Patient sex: F
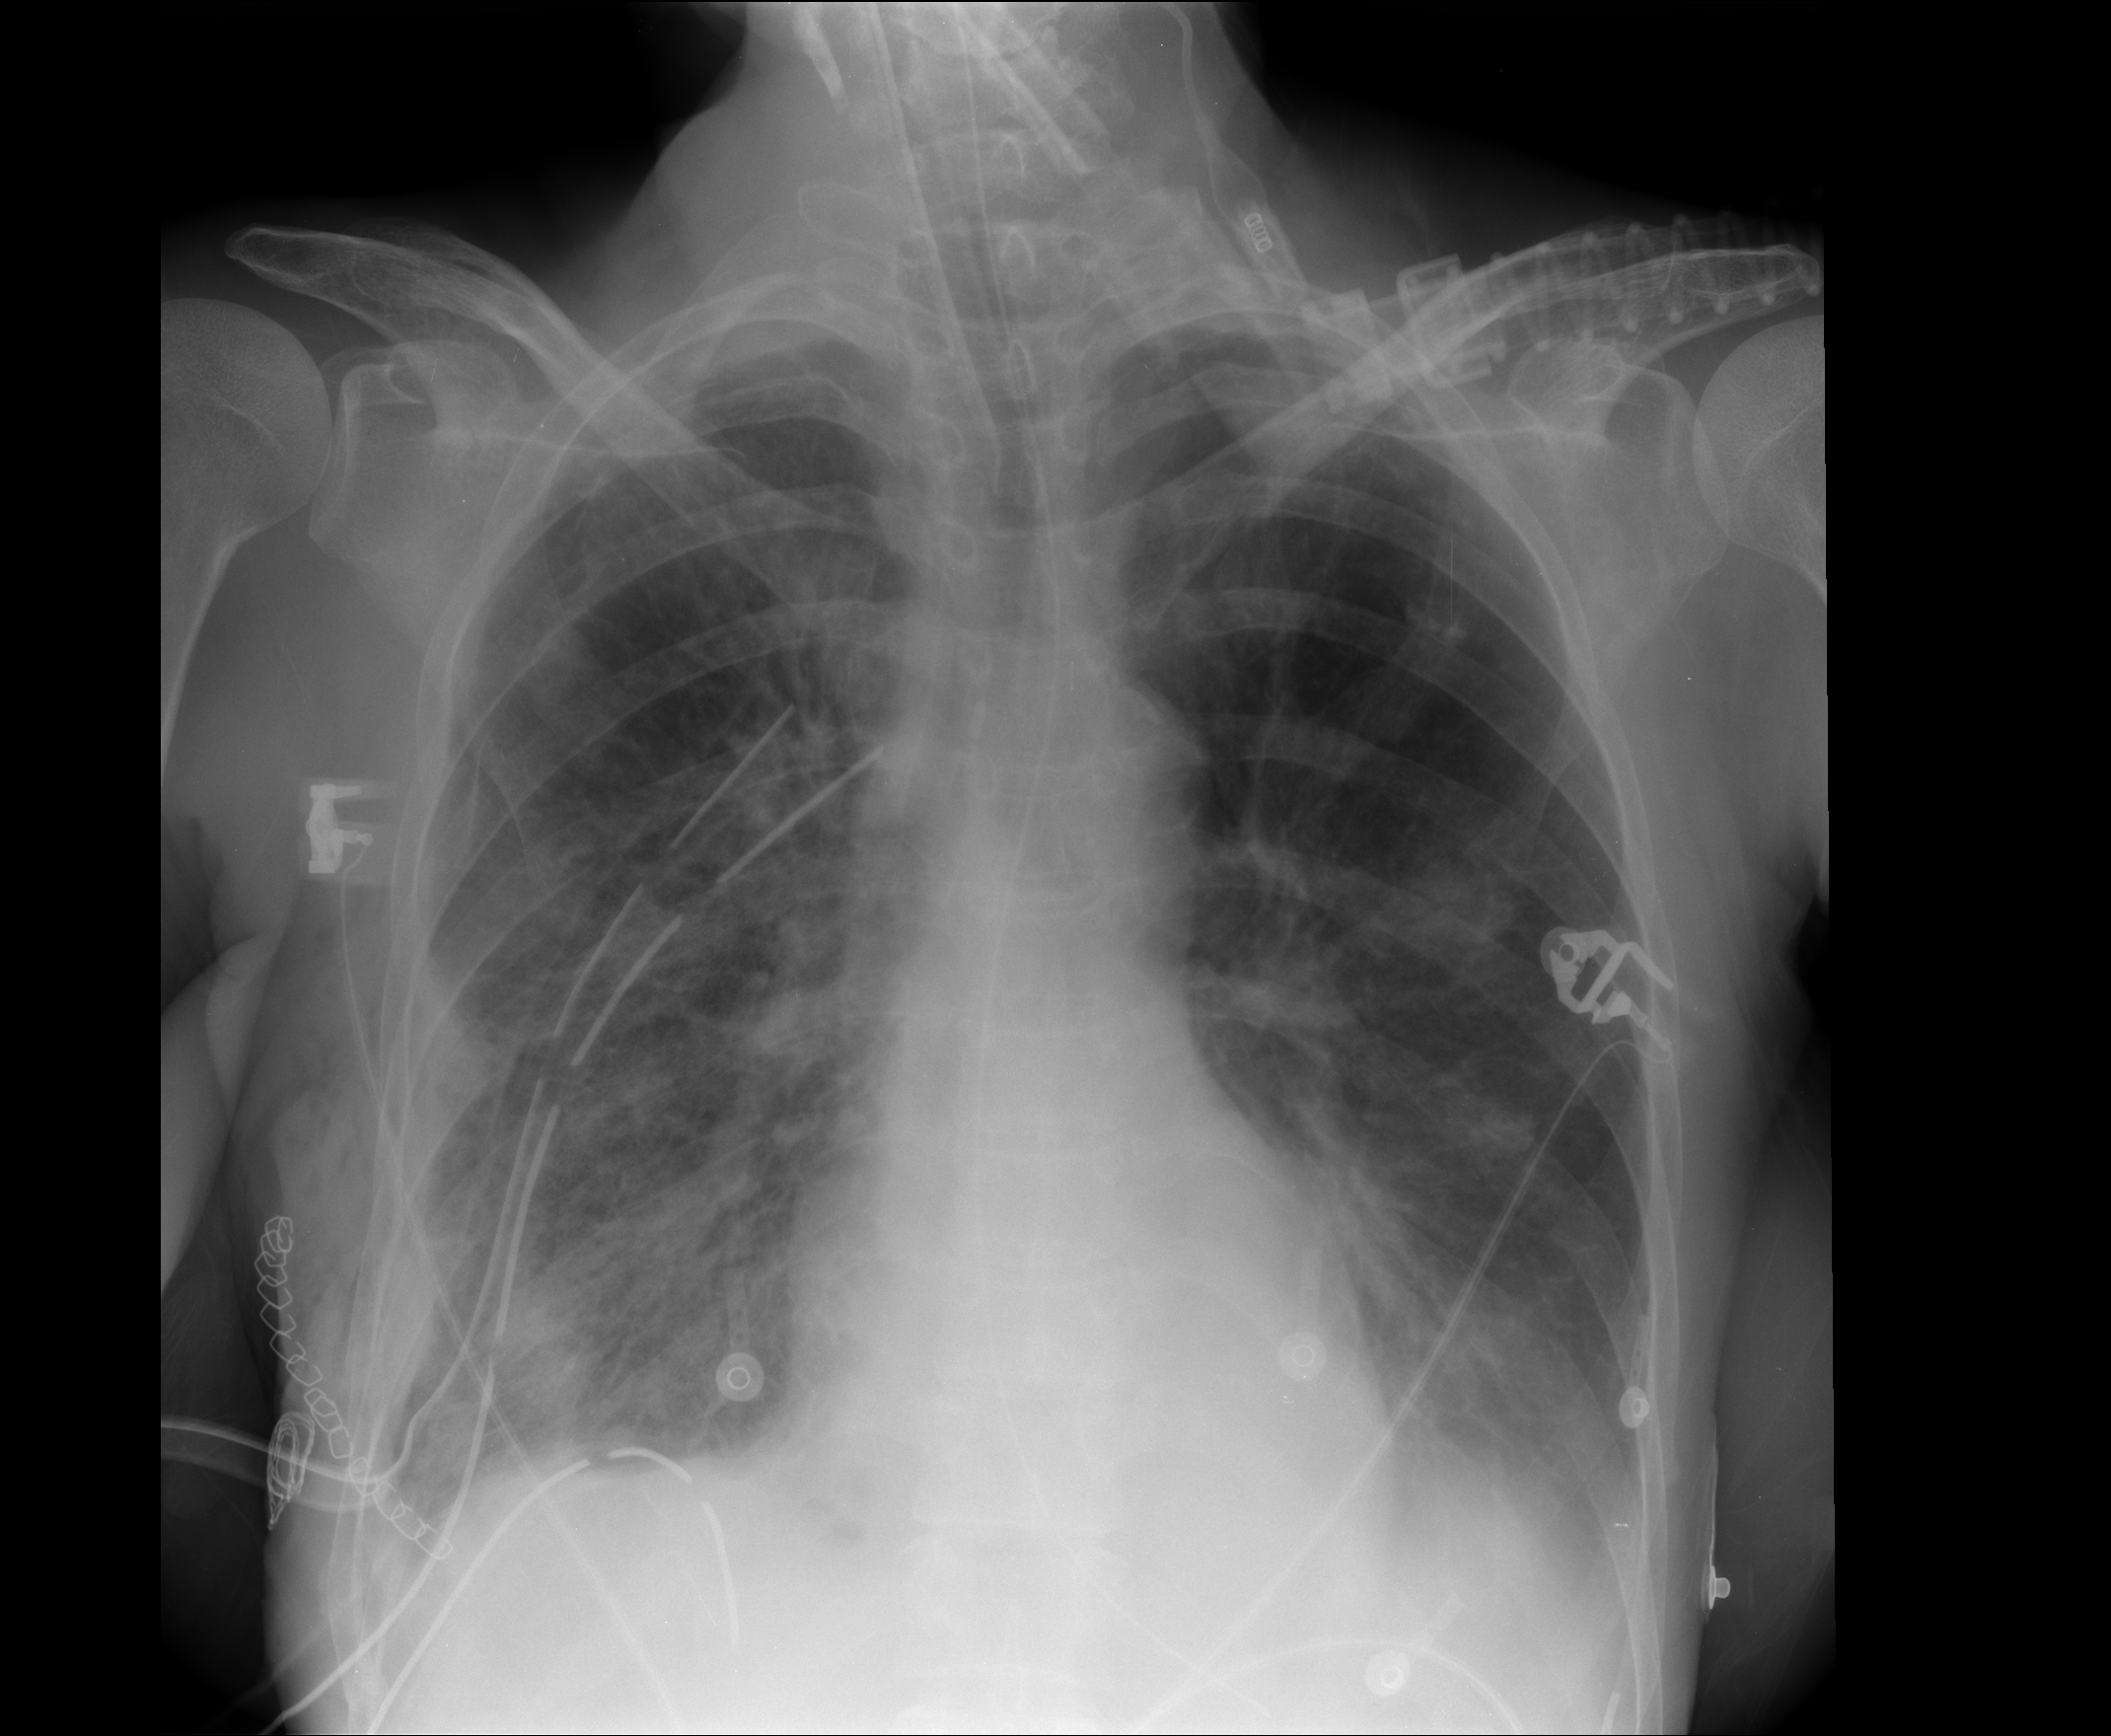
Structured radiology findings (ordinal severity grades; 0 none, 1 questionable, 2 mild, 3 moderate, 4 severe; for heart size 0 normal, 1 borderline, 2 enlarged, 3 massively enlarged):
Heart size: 0
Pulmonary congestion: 0
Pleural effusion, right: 2
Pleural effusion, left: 2
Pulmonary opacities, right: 2
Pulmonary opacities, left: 2
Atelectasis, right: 2
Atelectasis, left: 2